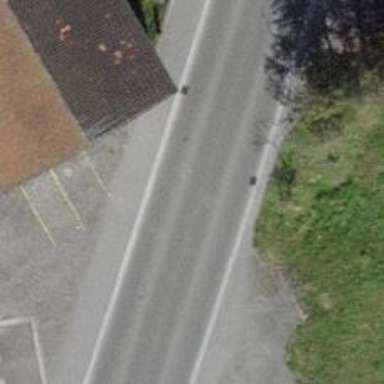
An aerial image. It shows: Unmarked crossing on footway.